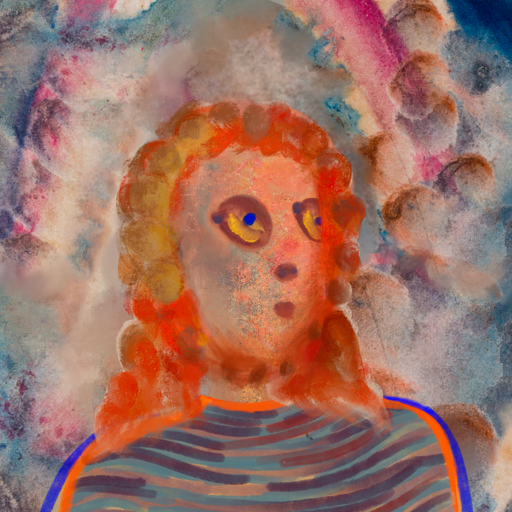
Background: Rupkatha, Head And Neck Side: Irani, Face Side: Mother_And_Son_Son, Bust: Experience, Hair Side: Rupkatha, Head Accessory: Blank, Second Necklace: Blank, Necklace: Blank, Baby: Blank